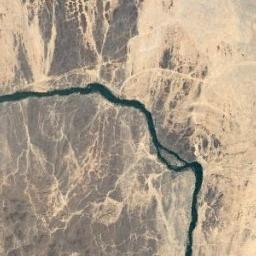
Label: river